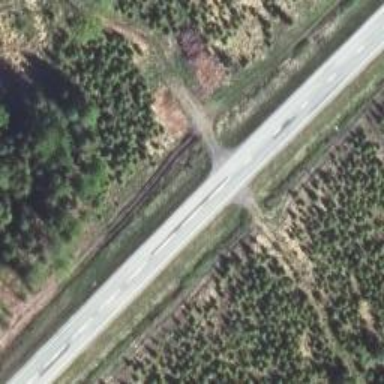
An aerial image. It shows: Asphalt road classified as trunk highway.